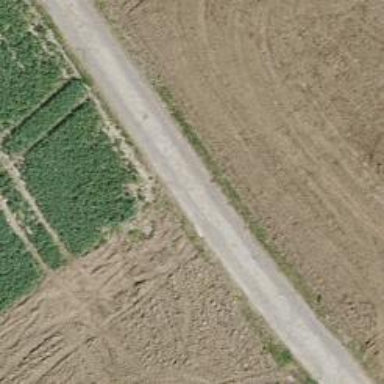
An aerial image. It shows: Unclassified road with paved surface.